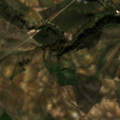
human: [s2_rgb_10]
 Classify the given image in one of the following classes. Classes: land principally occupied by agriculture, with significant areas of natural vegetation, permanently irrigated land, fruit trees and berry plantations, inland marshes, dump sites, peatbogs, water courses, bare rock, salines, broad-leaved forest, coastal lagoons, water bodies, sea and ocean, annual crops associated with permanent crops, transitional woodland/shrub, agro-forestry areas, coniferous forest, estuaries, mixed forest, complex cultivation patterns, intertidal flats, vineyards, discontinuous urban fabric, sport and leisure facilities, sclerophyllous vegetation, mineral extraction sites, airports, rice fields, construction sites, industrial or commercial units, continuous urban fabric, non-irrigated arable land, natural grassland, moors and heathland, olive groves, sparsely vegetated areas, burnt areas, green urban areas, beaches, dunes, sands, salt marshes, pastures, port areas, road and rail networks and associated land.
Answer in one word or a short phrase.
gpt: permanently irrigated land, olive groves, complex cultivation patterns, moors and heathland